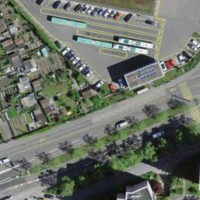
EUNIS habitat code: 57
Species observed at this site:
Medicago sativa